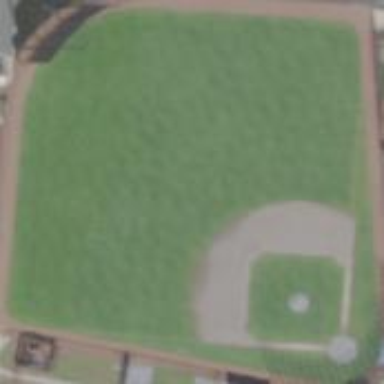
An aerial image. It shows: Baseball pitch for leisure land activities.